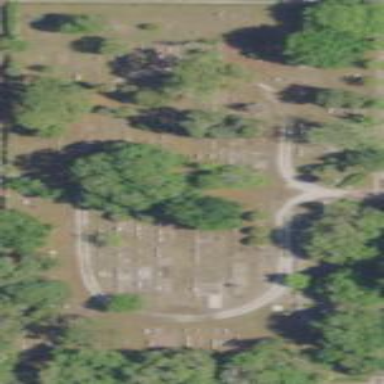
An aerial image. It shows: Cemetery.